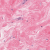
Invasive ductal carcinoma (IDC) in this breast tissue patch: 0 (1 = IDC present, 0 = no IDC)